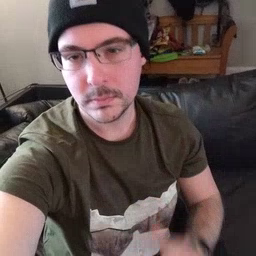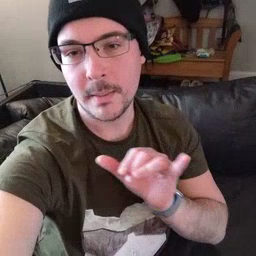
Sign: same